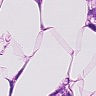
Metastatic tissue present: yes